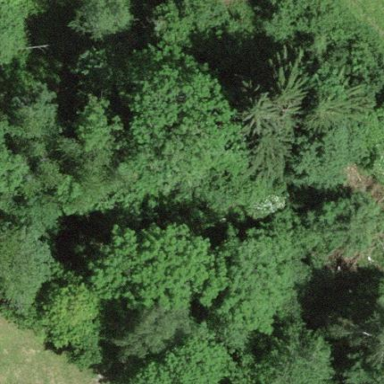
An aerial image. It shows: Mixed leaf-type forest area.